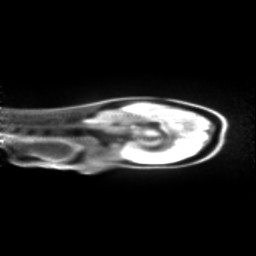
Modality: PET
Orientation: sagittal
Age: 27
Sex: female
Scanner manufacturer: siemens